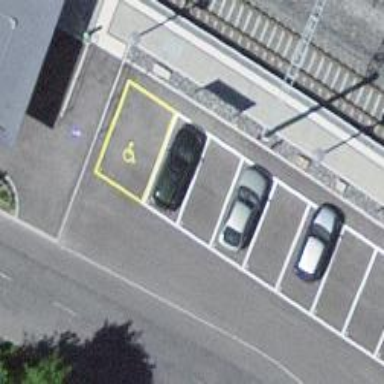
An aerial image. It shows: Parking available on the street side.